Field crop: maize
Growth stage: 2
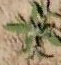
Species: atriplex